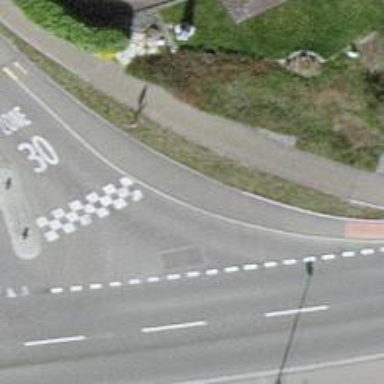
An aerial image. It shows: Cycleway.